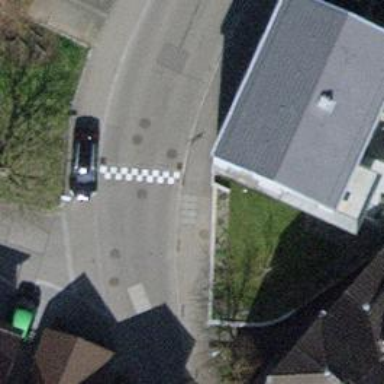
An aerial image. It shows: Traffic hump for calming the traffic.